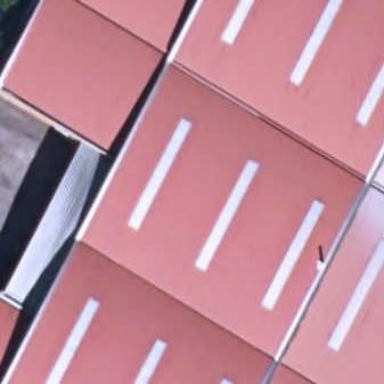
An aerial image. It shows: Industrial building.